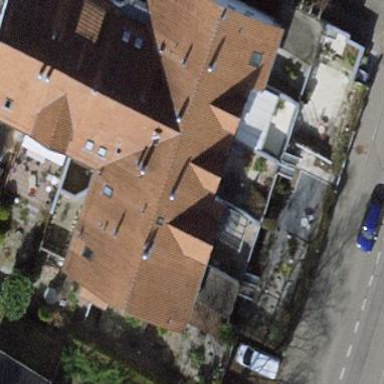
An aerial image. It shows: Terrace building.